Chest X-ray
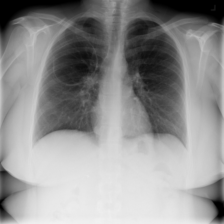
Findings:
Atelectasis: negative
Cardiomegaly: negative
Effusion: negative
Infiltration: negative
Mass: negative
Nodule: negative
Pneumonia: negative
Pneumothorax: negative
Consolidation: negative
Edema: negative
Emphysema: negative
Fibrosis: negative
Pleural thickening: negative
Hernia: negative